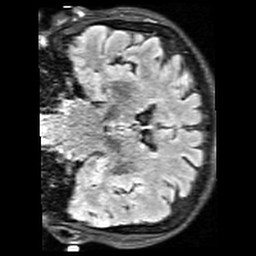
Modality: FLAIR
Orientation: coronal
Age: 73
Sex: female
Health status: healthy
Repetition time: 12 s
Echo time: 0.095 s